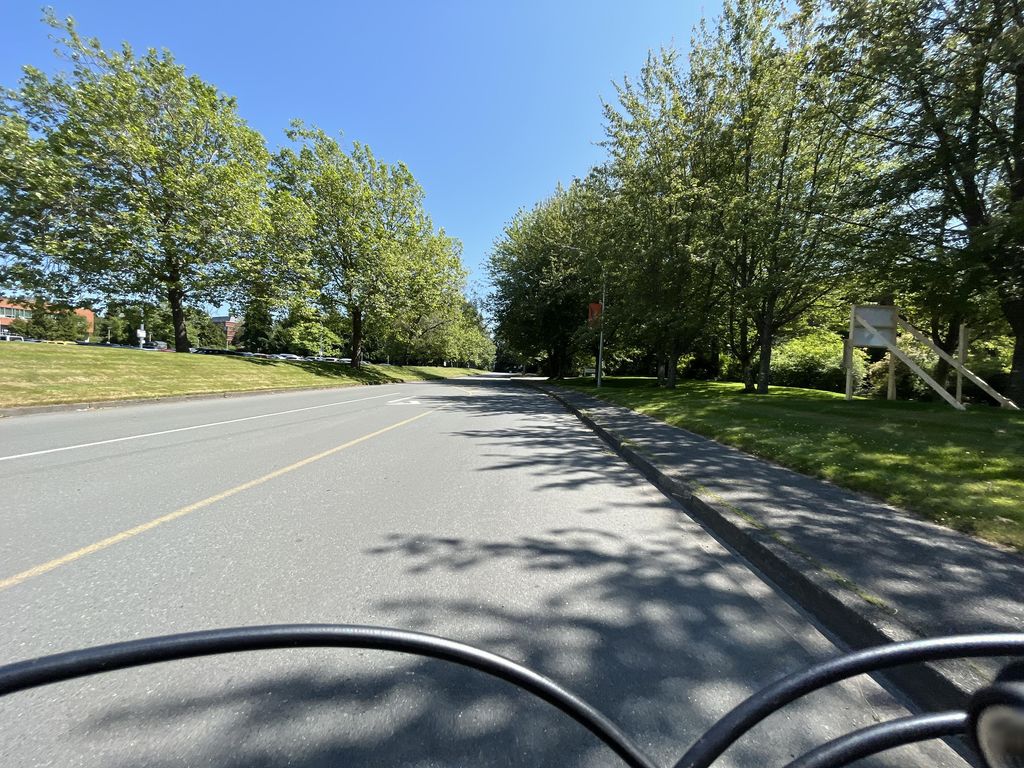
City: victoria